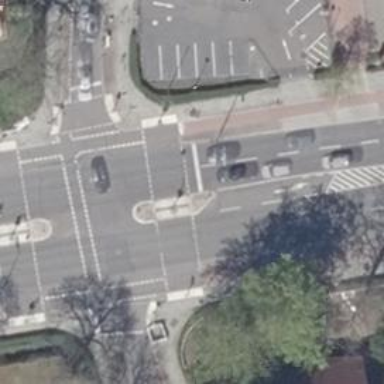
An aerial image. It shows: Crossing with traffic signals.